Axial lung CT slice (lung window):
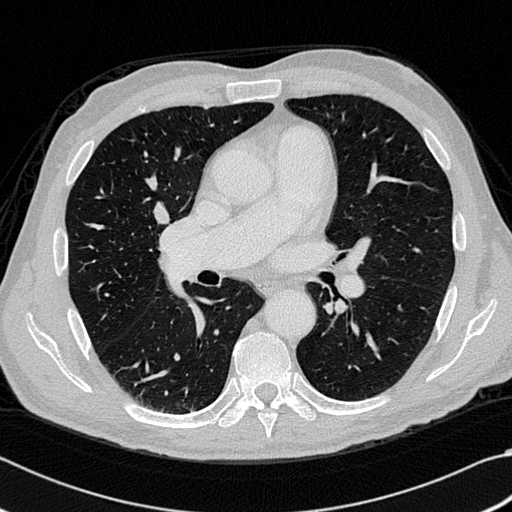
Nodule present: no